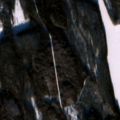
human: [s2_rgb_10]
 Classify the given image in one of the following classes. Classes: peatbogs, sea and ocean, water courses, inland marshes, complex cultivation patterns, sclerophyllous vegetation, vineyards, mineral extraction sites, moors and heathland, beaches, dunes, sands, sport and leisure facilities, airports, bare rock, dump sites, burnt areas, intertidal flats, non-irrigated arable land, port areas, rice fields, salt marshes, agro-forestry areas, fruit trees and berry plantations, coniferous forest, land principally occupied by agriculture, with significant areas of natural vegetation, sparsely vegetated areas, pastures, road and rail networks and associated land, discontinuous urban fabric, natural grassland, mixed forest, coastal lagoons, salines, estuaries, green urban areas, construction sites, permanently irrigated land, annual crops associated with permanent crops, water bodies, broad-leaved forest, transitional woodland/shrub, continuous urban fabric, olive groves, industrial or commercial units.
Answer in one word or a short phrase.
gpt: coniferous forest, water bodies